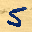
Label: 5